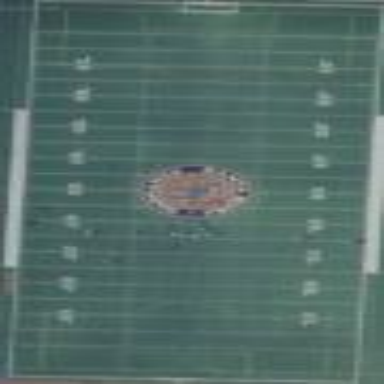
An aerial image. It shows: American football pitch with artificial turf surface for leisure land.